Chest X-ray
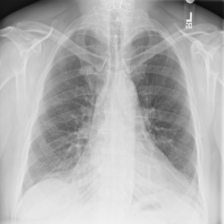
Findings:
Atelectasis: negative
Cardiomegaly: negative
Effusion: negative
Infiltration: negative
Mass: negative
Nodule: negative
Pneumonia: negative
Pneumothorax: negative
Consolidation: negative
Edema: negative
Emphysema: negative
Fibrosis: negative
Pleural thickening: negative
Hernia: negative